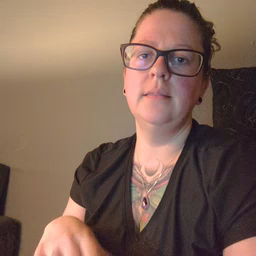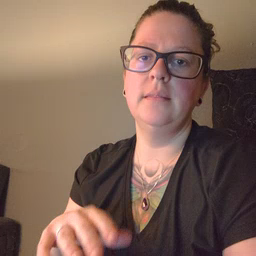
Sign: now